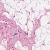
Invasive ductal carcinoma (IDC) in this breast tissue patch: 0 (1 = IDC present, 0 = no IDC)